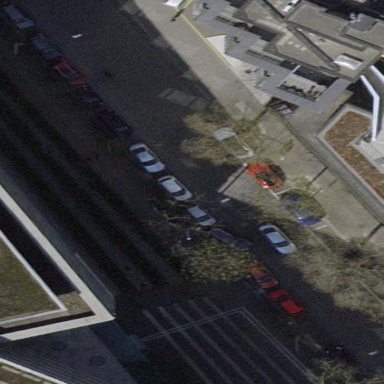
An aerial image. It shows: Parking lane.